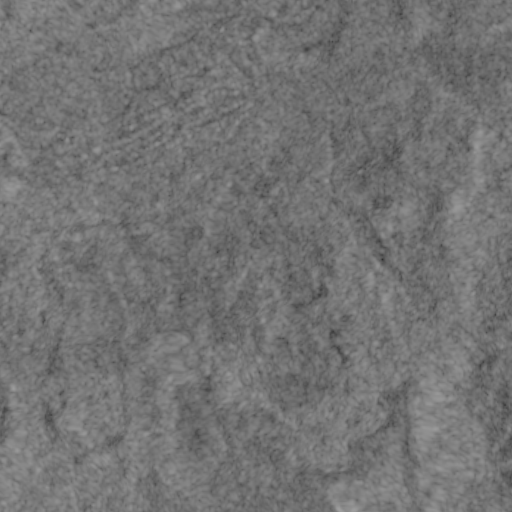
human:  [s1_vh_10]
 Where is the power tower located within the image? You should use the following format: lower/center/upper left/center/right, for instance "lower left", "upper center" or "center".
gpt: The power tower is located in the lower right of the image.
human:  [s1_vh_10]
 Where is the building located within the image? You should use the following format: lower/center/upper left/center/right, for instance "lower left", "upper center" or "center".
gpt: The building is located in the upper right of the image.
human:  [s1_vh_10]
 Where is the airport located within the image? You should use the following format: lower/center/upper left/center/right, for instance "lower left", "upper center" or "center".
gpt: There is no airport in the image.

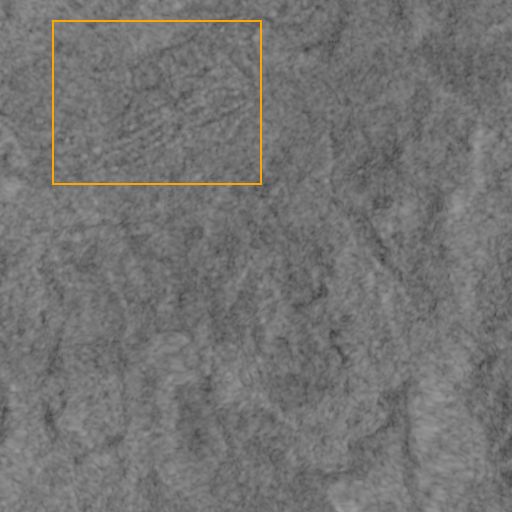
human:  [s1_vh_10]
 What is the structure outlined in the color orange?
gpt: The structure outlined in orange is a park.
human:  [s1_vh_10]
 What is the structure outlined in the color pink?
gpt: There is no pink outline.